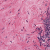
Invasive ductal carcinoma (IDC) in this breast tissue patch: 0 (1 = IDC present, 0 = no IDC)